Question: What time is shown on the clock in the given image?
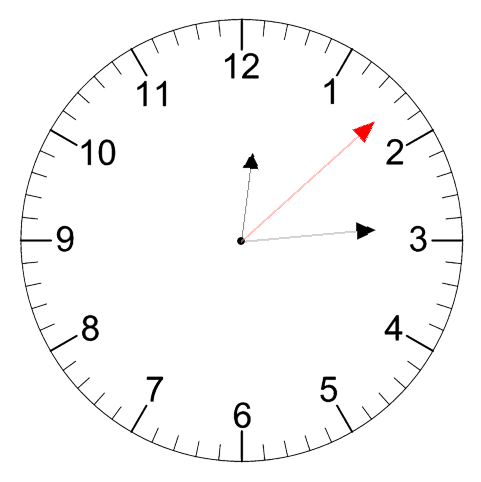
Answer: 12:14:08